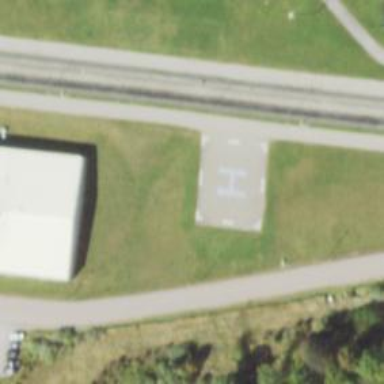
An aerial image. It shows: Image showing helipad at airport.